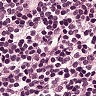
Metastatic tissue present: no